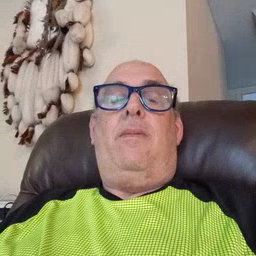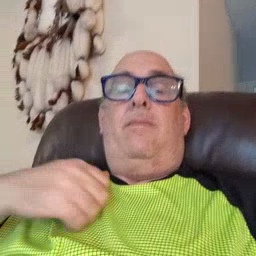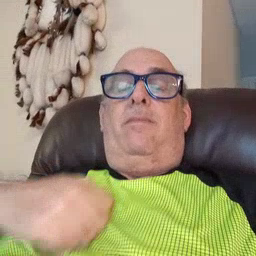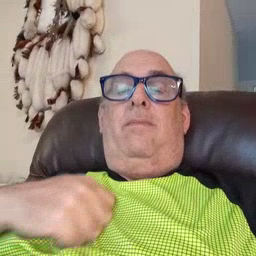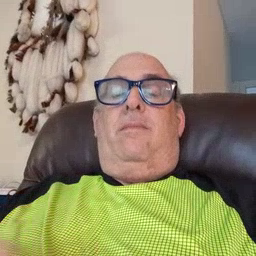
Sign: bath